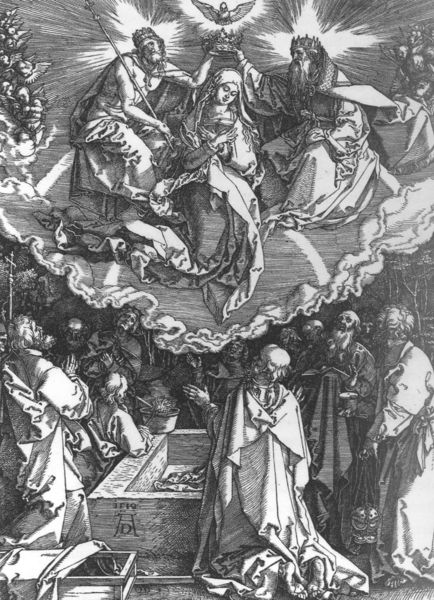
Titel: Himmelfahrt Mariens (Marienleben)
Künstler: Albrecht Dürer
Institution: Berlin, Staatliche Museen, Kupferstichkabinett
Schlagwörter: gemälde, gott, himmel, mann, wolken, menschen, frau, licht, zeichnung, tuch, bart, bibel, falten, taube, gelehrte, kirche, krone, engel, topf, füße, stab, wandmalerei, ad, kreuz, kiste, sarg, kapelle, heilige, dürer, verehrung, jünger, maria, himmelfahrt, dreifaltigkeit, marienkrönung, albrecht, glorie, anhimmeln, anonym, bibelszene